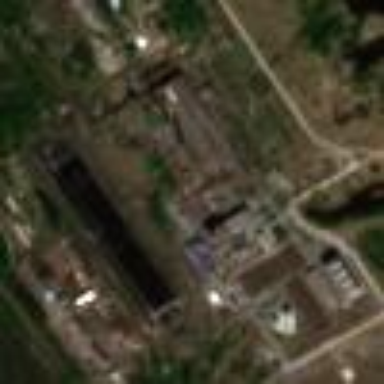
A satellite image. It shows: Industrial area with power plant.